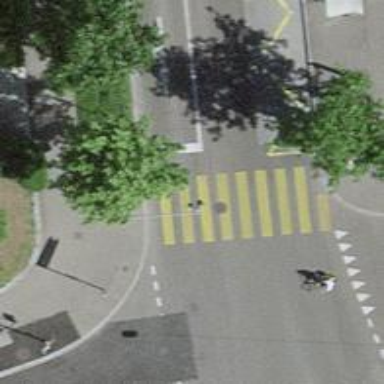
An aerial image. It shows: Road with traffic signals.